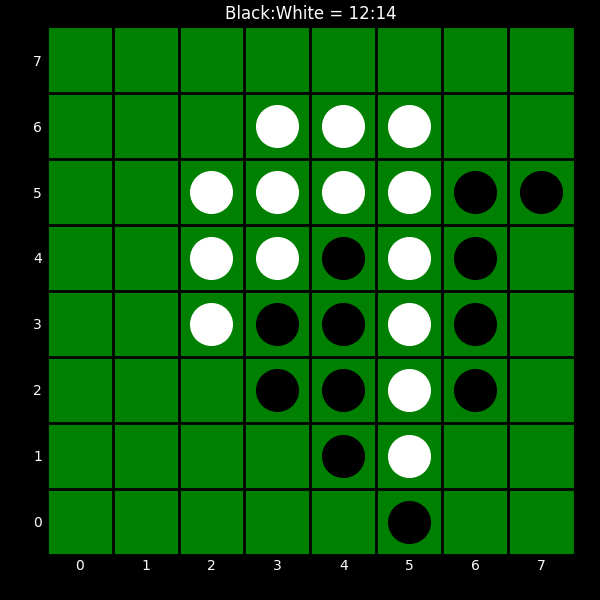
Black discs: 12
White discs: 14